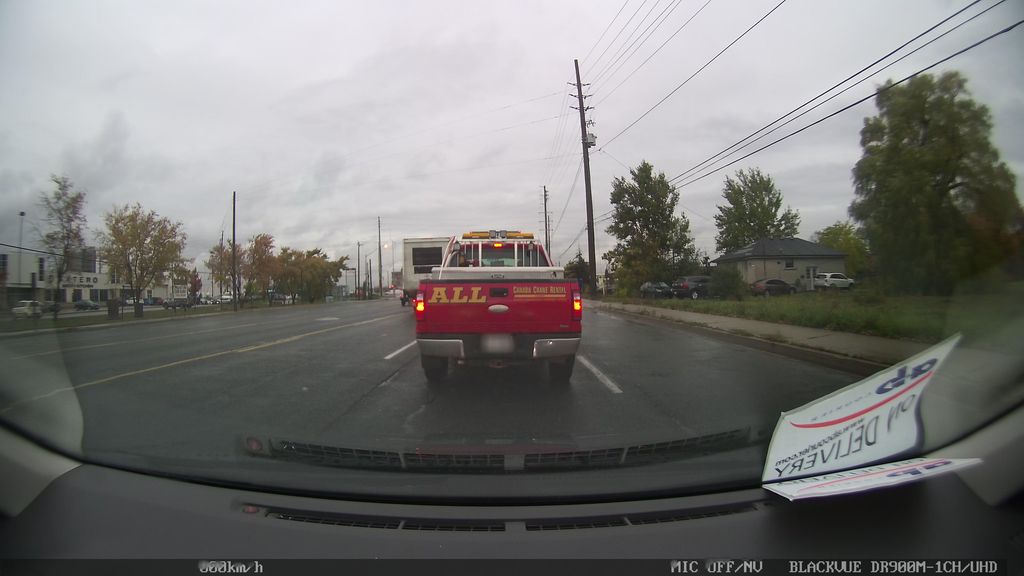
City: toronto